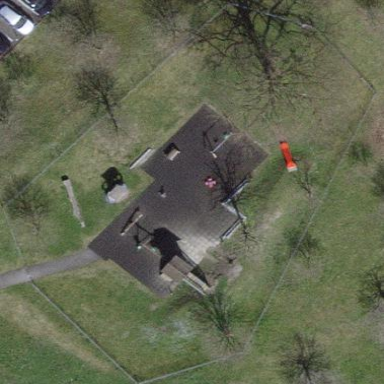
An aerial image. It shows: Playground area for leisure activities on the land.